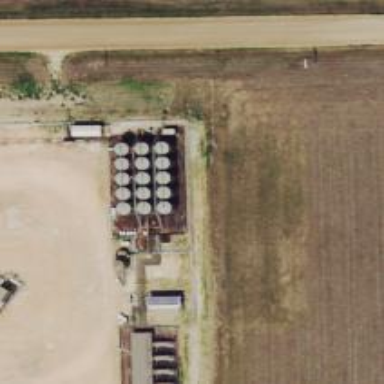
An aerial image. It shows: Storage tank that is man-made.